Question: I'm building a UI in XAML for a Windows Store app; it uses two background graphics in adjacent columns. The XAML is as follows:
'''
<Grid>
<Grid.ColumnDefinitions>
<ColumnDefinition Width="*" />
<ColumnDefinition Width="11" />
</Grid.ColumnDefinitions>
<Image Source="/Assets/stop-title-background-strip.png" Stretch="Fill" />
<Image Grid.Column="1" Source="/Assets/routes-chevron.png" Stretch="Fill" />
<TextBlock Text="Available Routes" />
</Grid>
'''
However, when this is rendered, there is an obvious tiny gap between the columns:

I've tried setting the UseLayoutRounding attribute of the Grid and Image elements to "true" (and false) but this doesn't fix the problem.
How can I stop this gap appearing?
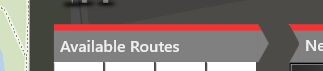
Answer: You would need to use negative values for one or more of your images. Normally it is not recommended, but this seems like a good enough exception. You'd need to do something like
'''
<Image
Source="/Assets/stop-title-background-strip.png"
Stretch="Fill" />
<Image
Grid.Column="1"
Source="/Assets/routes-chevron.png"
Stretch="Fill"
Margin="-20,0,0,0" />
'''
or
'''
<Image
Source="/Assets/stop-title-background-strip.png"
Stretch="Fill"
Margin="0,0,-20,0" />
<Image
Grid.Column="1"
Source="/Assets/routes-chevron.png"
Stretch="Fill" />
'''